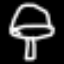
Label: mushroom